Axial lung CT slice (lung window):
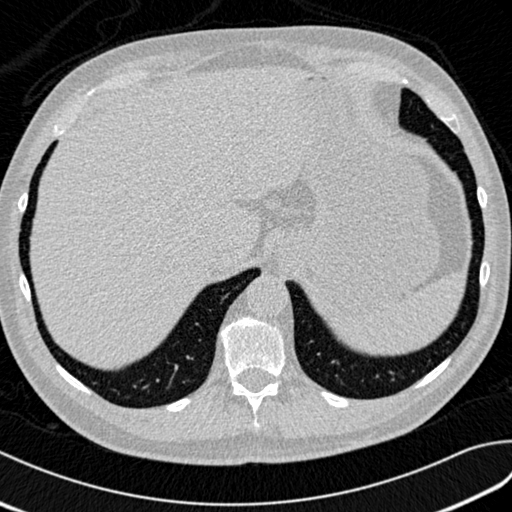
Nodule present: no